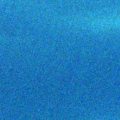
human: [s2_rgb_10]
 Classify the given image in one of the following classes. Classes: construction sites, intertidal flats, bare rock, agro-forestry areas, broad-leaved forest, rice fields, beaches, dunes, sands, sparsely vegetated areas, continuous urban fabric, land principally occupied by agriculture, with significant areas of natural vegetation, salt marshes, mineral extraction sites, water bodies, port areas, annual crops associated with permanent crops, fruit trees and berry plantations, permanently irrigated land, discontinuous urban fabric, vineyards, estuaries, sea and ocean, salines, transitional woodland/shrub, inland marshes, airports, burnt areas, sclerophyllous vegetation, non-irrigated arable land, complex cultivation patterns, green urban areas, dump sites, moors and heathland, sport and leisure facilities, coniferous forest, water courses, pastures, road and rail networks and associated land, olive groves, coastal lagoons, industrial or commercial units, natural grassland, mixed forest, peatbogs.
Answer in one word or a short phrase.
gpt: sea and ocean